Question: I want something like 'SELECT splitDigits(123456789) as digits' to return:
'''
digits
-------
1
2
3
4
5
6
7
8
9
'''
---
What I really need
I'm trying to make <URL> in a stored procedure:
I'm trying to avoid loops so I'm stuck in the first step, which is to grab the first 10 digits and multiply each digit by a fixed scalar that depends on the position, then I have to sum all those multiplications.
It's basically vector multiplication, and I'm trying to construct a vector from the first 10 digit of an 11-digit-number.
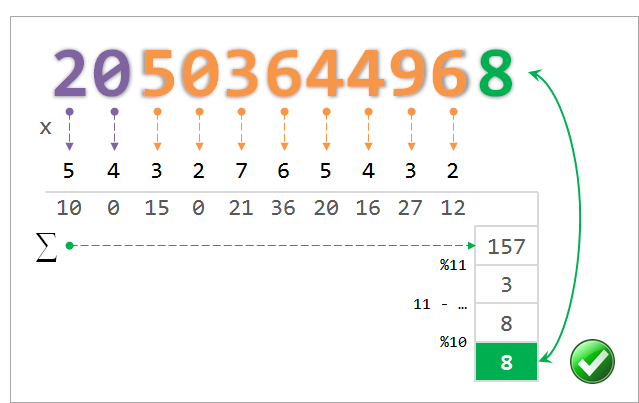
Answer: '''
SELECT
SUBSTR(<PHONE>, idx, 1) AS SplitDigits,
3 * (SUBSTR(<PHONE>, idx, 1)) AS ConstTimesSplitDigits
-- SUM(SUBSTR(<PHONE>, idx, 1) * (SUBSTR(<PHONE>, idx, 1))) AS Result
FROM (SELECT @cnt := 0) A
-- cross join any table has rows greater than or equal to your liking
CROSS JOIN (SELECT (@cnt := @cnt + 1) idx FROM INFORMATION_SCHEMA.TABLES LIMIT 10) B
;
'''